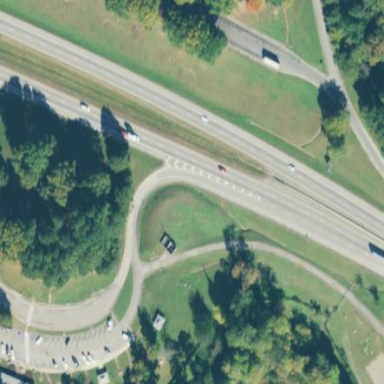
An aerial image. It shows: Rest area along the road.